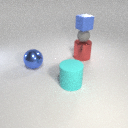
large cyan rubber cylinder in front of large red metal cylinder